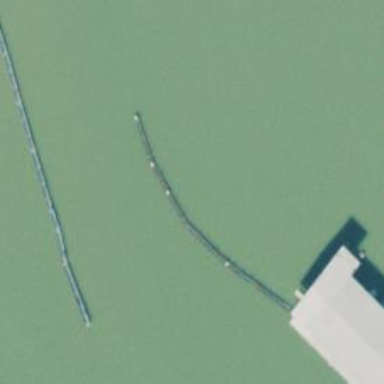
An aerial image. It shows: Breakwater structure.